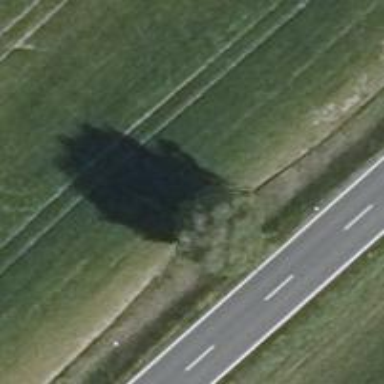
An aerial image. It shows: Deciduous tree with broadleaved leaves.